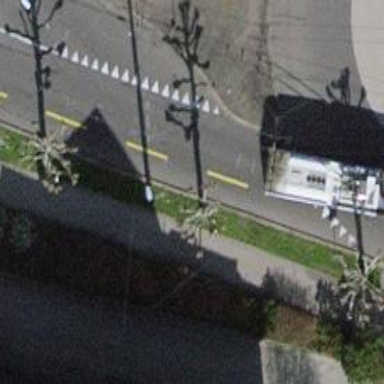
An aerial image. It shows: Tertiary road with asphalt surface and trolley wires.